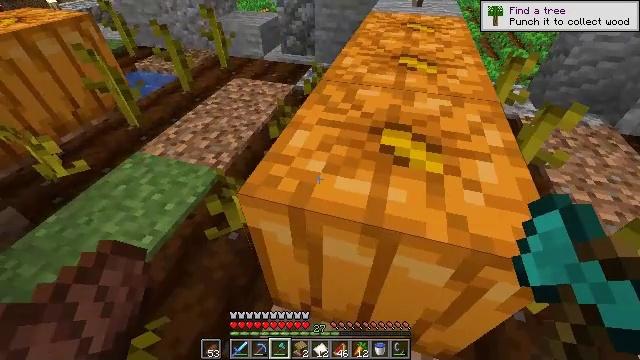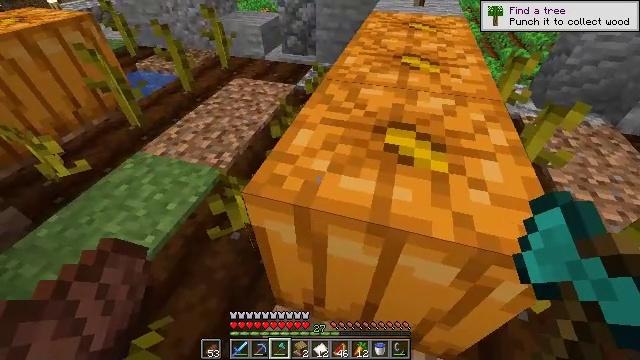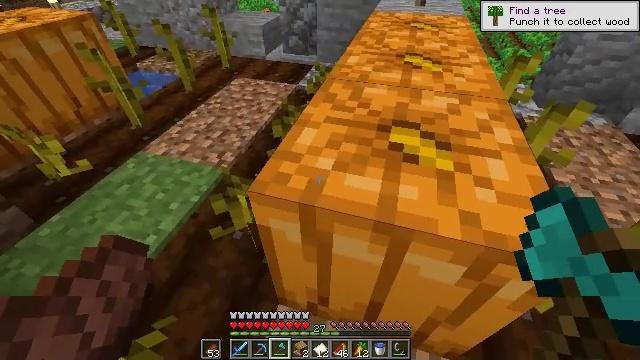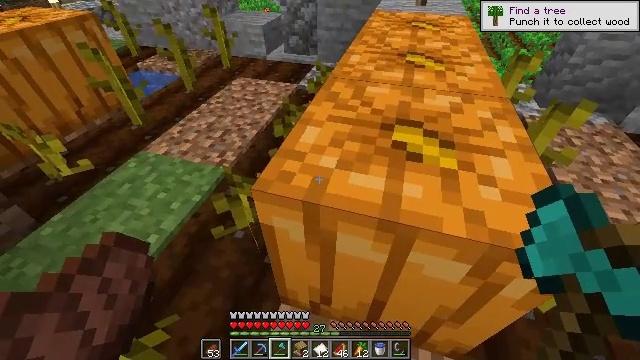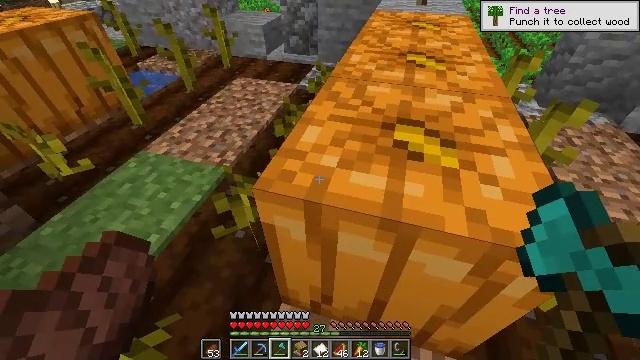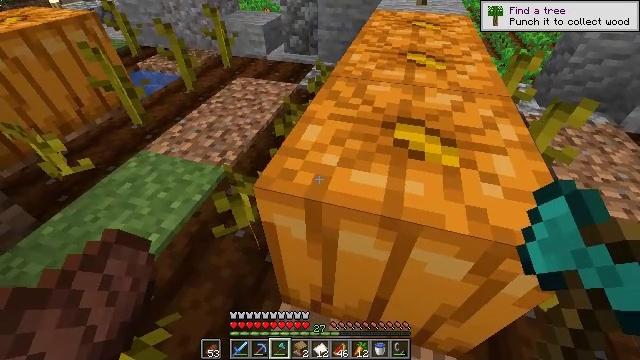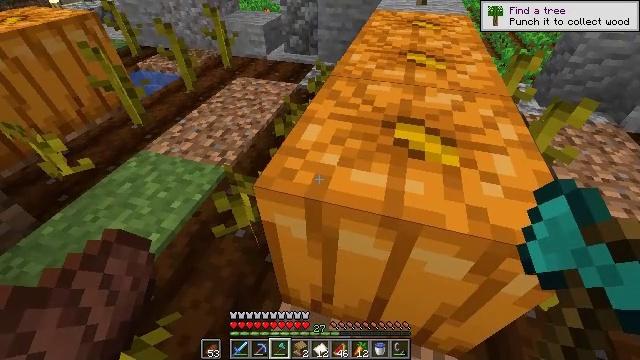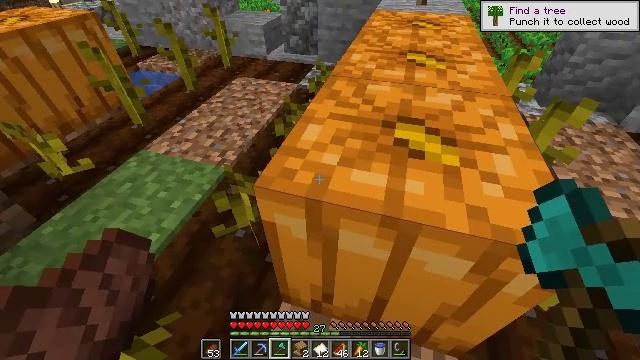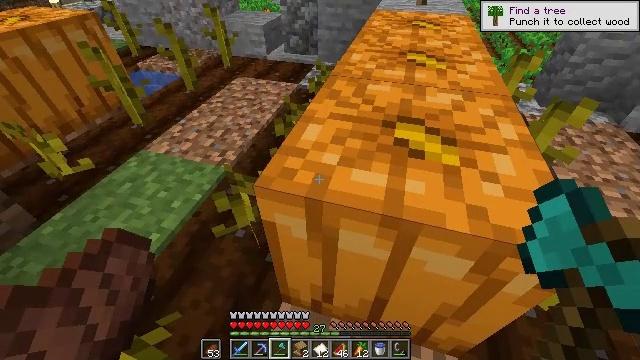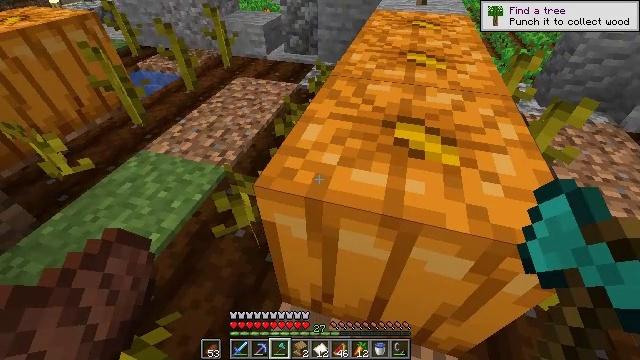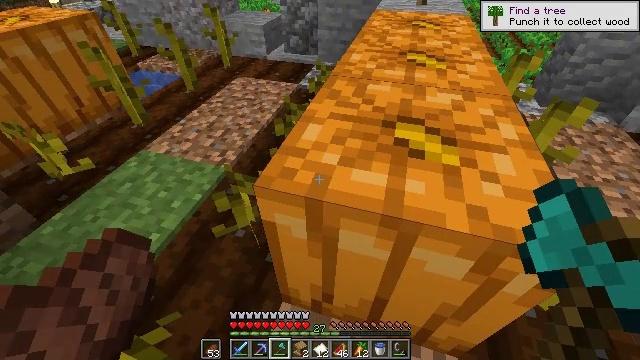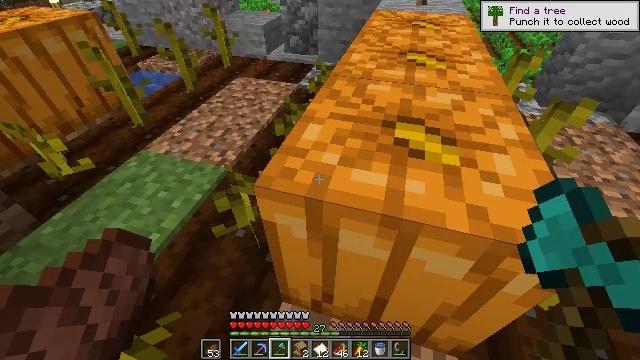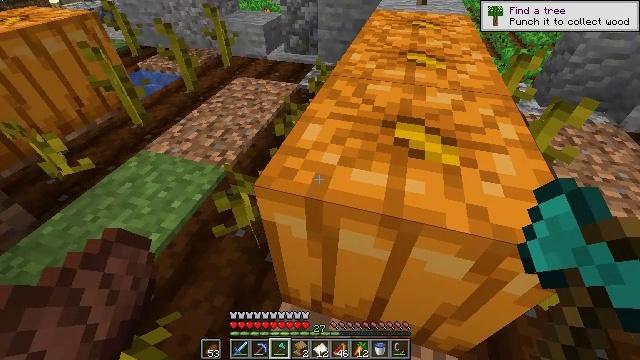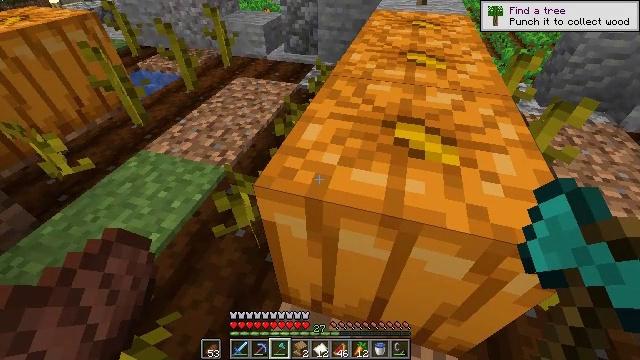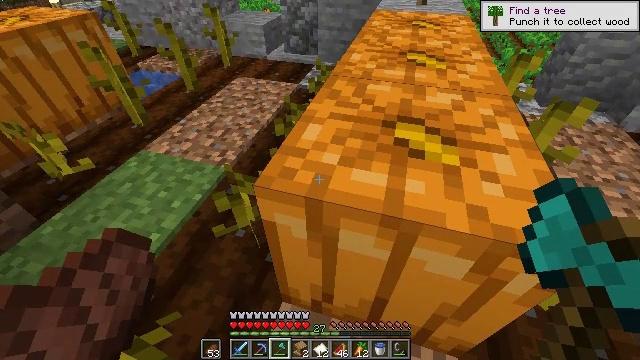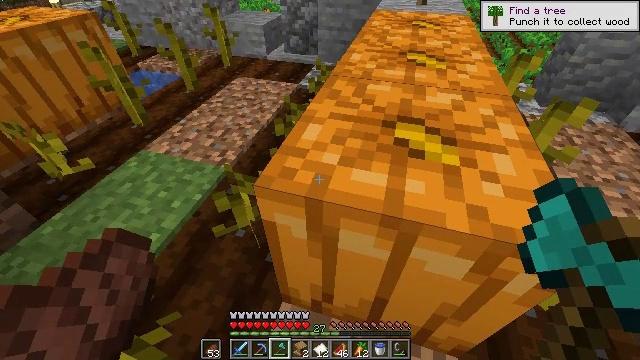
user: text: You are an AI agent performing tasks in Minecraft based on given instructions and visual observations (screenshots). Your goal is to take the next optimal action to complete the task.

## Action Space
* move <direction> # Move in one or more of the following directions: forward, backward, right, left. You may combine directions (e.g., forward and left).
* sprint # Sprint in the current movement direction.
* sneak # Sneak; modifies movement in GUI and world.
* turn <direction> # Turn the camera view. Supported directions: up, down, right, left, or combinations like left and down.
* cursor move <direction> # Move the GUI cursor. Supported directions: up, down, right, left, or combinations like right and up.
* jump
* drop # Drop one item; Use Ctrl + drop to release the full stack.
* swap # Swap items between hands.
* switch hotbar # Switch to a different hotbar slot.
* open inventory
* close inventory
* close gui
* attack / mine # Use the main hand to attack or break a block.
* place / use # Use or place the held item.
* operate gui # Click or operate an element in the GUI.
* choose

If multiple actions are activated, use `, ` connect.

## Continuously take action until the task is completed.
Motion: motion action
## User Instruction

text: Harvest a pumpkin from the field.
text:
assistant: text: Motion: no_op
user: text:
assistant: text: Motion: no_op
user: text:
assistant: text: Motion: no_op
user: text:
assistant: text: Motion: no_op
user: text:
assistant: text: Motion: no_op
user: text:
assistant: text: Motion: no_op
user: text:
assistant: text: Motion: no_op
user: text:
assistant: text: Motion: no_op
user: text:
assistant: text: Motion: no_op
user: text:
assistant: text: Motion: no_op
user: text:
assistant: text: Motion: no_op
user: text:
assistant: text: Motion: no_op
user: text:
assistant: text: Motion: no_op
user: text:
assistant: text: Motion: no_op
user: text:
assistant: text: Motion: no_op
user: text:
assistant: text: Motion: no_op
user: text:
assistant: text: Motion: no_op
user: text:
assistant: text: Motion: no_op
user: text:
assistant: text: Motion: no_op
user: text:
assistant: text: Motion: no_op
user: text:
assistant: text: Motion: no_op
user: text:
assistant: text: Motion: no_op
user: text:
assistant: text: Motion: no_op
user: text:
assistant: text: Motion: no_op
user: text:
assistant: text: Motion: no_op
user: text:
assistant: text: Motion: no_op
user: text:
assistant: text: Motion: no_op
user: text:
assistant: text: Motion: no_op
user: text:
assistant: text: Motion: no_op
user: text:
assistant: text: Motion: no_op